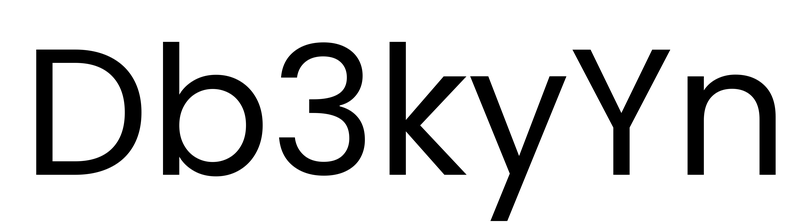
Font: Poppins-Regular